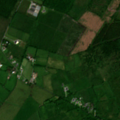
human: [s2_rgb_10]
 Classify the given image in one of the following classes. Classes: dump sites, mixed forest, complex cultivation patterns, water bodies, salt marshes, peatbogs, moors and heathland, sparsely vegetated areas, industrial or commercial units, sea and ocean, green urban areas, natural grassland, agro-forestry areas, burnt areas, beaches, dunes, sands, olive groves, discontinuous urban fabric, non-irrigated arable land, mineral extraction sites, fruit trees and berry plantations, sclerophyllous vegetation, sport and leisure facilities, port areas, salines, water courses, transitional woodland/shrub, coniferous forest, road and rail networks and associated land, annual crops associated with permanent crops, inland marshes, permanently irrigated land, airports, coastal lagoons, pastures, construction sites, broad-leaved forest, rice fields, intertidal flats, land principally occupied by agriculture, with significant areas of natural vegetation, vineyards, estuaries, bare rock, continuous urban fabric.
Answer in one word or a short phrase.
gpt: pastures, land principally occupied by agriculture, with significant areas of natural vegetation, mixed forest, inland marshes